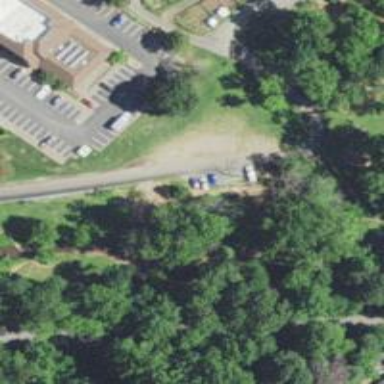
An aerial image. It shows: Disc golf hole.